Question: I know there's lots of 3rd party solutions out there, but I've decided to build one myself to be in full control of the animations and to learn something new.
It seems like most of the time it is made through subclassing UIControl and tracking touches, but I've used a different approach. I create system buttons with images. This way I get a nice highlight animation on a press for free. Anyway, it works quite nice until you press on it really fast. Here's a gif of what's happening.

Sometimes, if you do it really fast a full star gets stuck. I'll try to explain what's happening behind this animation. Since full and empty stars have different color, I change tint color of the button each time i becomes full or empty. The animation you see is a separate UIImageView that is added on top of the button right before the beginning of the animation block and is removed in the completion block. I believe sometimes on emptying the star animation is not fired and image is not removed in the completion block. But I can't catch this bug in code.
I added some debugging code to see if the block that makes a star empty is even fired. Seems like it is, and even completion block is called.
'''
2015-04-23 13:00:00.416 RERatingControl[24011:787202]
Touch number: 5
2015-04-23 13:00:00.416 RERatingControl[24011:787202]
removing a star at index: 4
2015-04-23 13:00:00.693 RERatingControl[24011:787202] star removed
'''
Star indexes are zero-based, so the 5th star is supposed to be removed, but it's not.
Full project is on <URL>
I was suggested to post some logic code here. I didn't do it right away because I felt it would be too cumbersome.
'''
- (void)buttonPressed:(id)sender {
static int touchNumber = 0;
NSLog(@"
Touch number: %d", touchNumber);
touchNumber++;
if (self.isUpdating) {
return;
}
self.updating = YES;
NSInteger index = [self.stars indexOfObject:sender];
__block NSTimeInterval delay = 0;
[self.stars enumerateObjectsUsingBlock:^(id obj, NSUInteger idx, BOOL *stop) {
REStarButton *btn = (REStarButton*)obj;
if (idx <= index) {
if (!btn.isFull) {
NSLog(@"
adding a star at index: %ld", (long)idx);
[btn makeFullWithDelay:delay];
delay += animationDelay;
}
} else {
if (btn.isFull) {
NSLog(@"
removing a star at index: %ld", (long)idx);
[btn makeEmptyWithDelay:0];
}
}
}];
if ([self.delegate respondsToSelector:@selector(ratingDidChangeTo:)]) {
[self.delegate ratingDidChangeTo:index + 1];
}
self.updating = NO;
}
'''
'''
- (void)makeEmptyWithDelay:(NSTimeInterval)delay {
// if (!self.isFull) {
// return;
// }
self.full = NO;
UIImageView *fullStar = [[UIImageView alloc] initWithImage:self.starImageFull];
[self addSubview:fullStar];
CGFloat xOffset = CGRectGetMidX(self.bounds) - CGRectGetMidX(fullStar.bounds);
CGFloat yOffset = CGRectGetMidY(self.bounds) - CGRectGetMidY(fullStar.bounds);
fullStar.frame = CGRectOffset(fullStar.frame, xOffset, yOffset);
[self setImage:self.starImageEmpty forState:UIControlStateNormal];
[self setTintColor:self.superview.tintColor];
[UIView animateWithDuration:animationDuration delay:delay options:UIViewAnimationOptionCurveEaseOut animations:^{
//fullStar.transform = CGAffineTransformMakeScale(0.1f, 0.1f);
fullStar.transform = CGAffineTransformMakeTranslation(0, 10);
fullStar.alpha = 0;
} completion:^(BOOL finished) {
[fullStar removeFromSuperview];
NSLog(@"star removed");
}];
'''
'''
}
- (void)makeFullWithDelay:(NSTimeInterval)delay {
// if (self.isFull) {
// return;
// }
self.full = YES;
UIImageView *fullStar = [[UIImageView alloc] initWithImage:self.starImageFull];
CGFloat xOffset = CGRectGetMidX(self.bounds) - CGRectGetMidX(fullStar.bounds);
CGFloat yOffset = CGRectGetMidY(self.bounds) - CGRectGetMidY(fullStar.bounds);
fullStar.frame = CGRectOffset(fullStar.frame, xOffset, yOffset);
fullStar.transform = CGAffineTransformMakeScale(0.01f, 0.01f);
[self addSubview:fullStar];
[UIView animateKeyframesWithDuration:animationDuration delay:delay options:0 animations:^{
CGFloat ratio = 0.35;
[UIView addKeyframeWithRelativeStartTime:0 relativeDuration:ratio animations:^{
fullStar.transform = CGAffineTransformMakeScale(animationScaleRatio, animationScaleRatio);
}];
[UIView addKeyframeWithRelativeStartTime:ratio relativeDuration:1 - ratio animations:^{
fullStar.transform = CGAffineTransformIdentity;
}];
} completion:^(BOOL finished) {
[self setImage:self.starImageFull forState:UIControlStateNormal];
[self setTintColor:self.fullTintColor];
[fullStar removeFromSuperview];
}];
}
'''
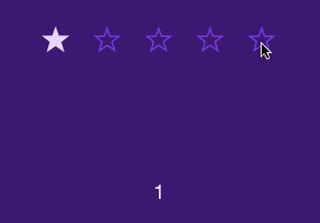
Answer: Ah, I've managed to find a reason behind my bug and it works perfect now!
I used View Debugging to see if it's an UIImageView from animation is stuck on the button or the image of button itself is not set properly. I was surprised to see it's the button image that causing the issue. And then I looked through code again and realised I was changing the button image in the completion block after delay with no regard to if it's state has already changed. A simple fix to makeFullWithDelay: solved my issue.
'''
} completion:^(BOOL finished) {
if (self.isFull) {
[self setImage:self.starImageFull forState:UIControlStateNormal];
[self setTintColor:self.fullTintColor];
}
[fullStar removeFromSuperview];
}];
'''
I used whole evening trying to find the answer yesterday, and after I posted the question answer came by itself. Telling people about your problem really helps to go through your logic with more attention I guess. Thanks to everyone :-)
Should I delete the post or it might help someone in the future?